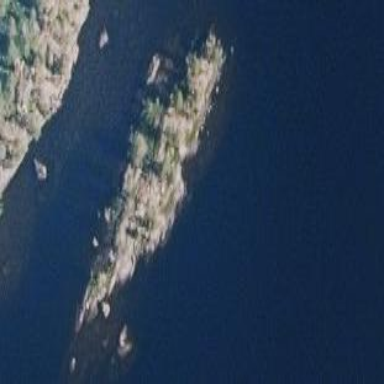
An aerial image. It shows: Islet.